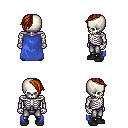
a pixel art fantasy rpg character, male body template, skeleton, blue cape, metal pants, brunette long mohawk hairstyle, black shoes, four views (front, back, left, right), 2x2 character sprite sheet, small pixel art, hard edges, no anti-aliasing